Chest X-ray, PA view. Patient: 50 years old, sex M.
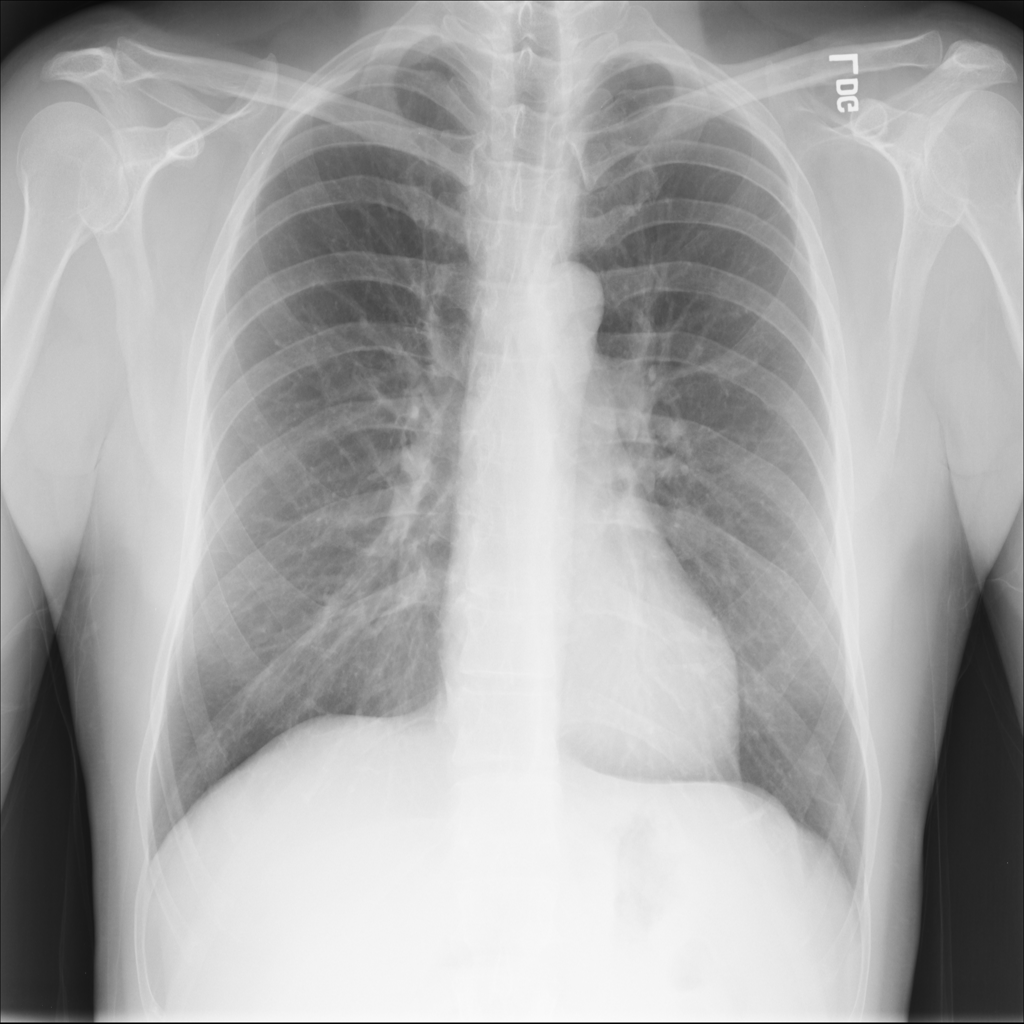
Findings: No Finding